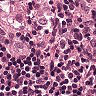
Metastatic tissue present: no